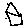
Label: house